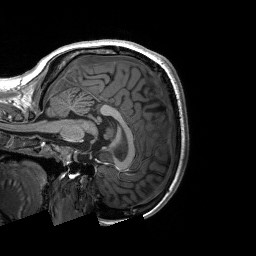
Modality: T1w
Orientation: sagittal
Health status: ill
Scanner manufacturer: siemens
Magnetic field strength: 3 T
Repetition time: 2.3 s
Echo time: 0.00226 s